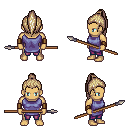
a pixel art fantasy rpg character, male body template, human, tanned skin, chain tabard jacket, magenta pants, white blonde long topknot hairstyle, leather bracers, spear, four views (front, back, left, right), 2x2 character sprite sheet, small pixel art, hard edges, no anti-aliasing